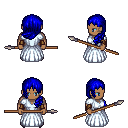
a pixel art fantasy rpg character, male body template, human, dark skin, underdress, red pants, blue left-swept hairstyle, cloth bracers, metal boots, spear, four views (front, back, left, right), 2x2 character sprite sheet, small pixel art, hard edges, no anti-aliasing